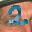
Label: 2